Chest X-ray. View position: PA
Patient age: 39
Patient sex: F
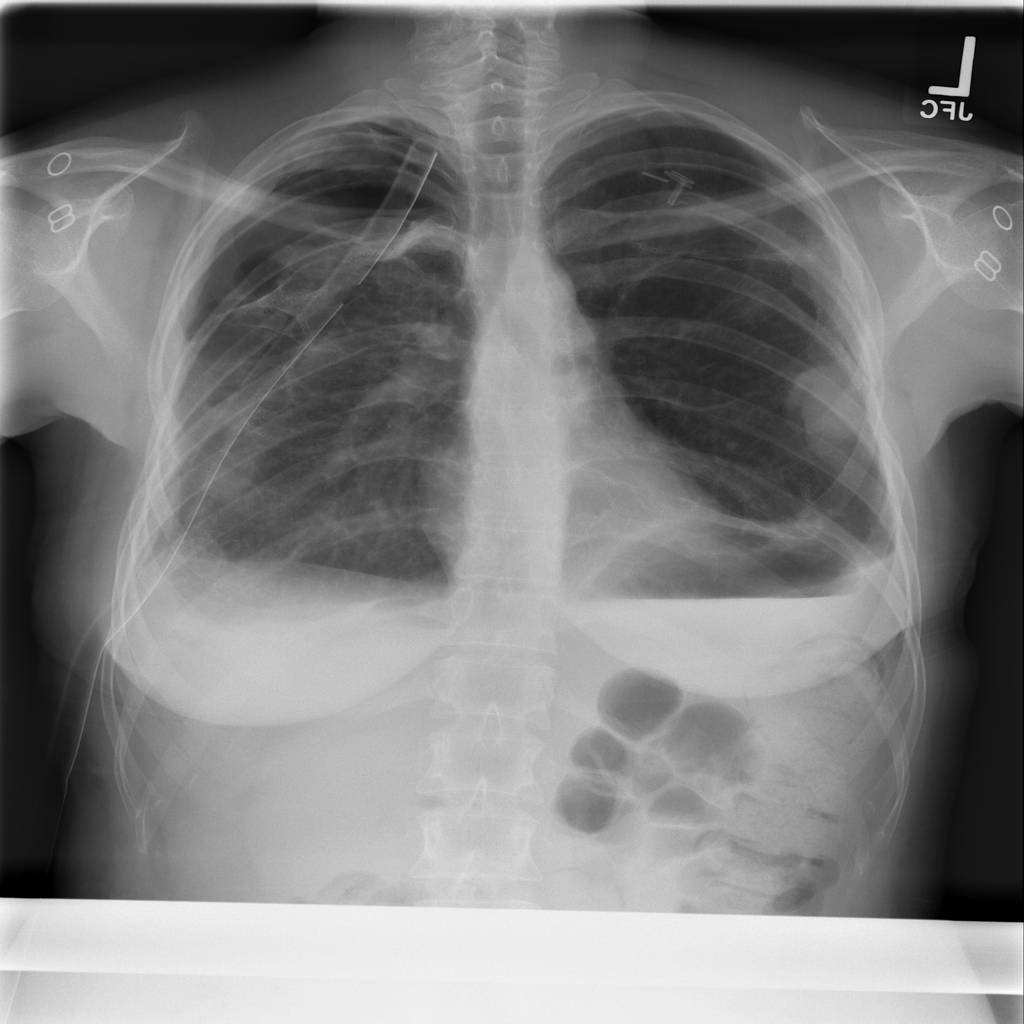
Finding: Pneumothorax